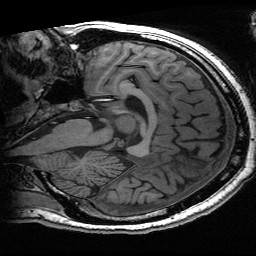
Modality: T1w
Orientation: sagittal
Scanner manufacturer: ge
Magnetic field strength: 3 T
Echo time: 0.00318 s